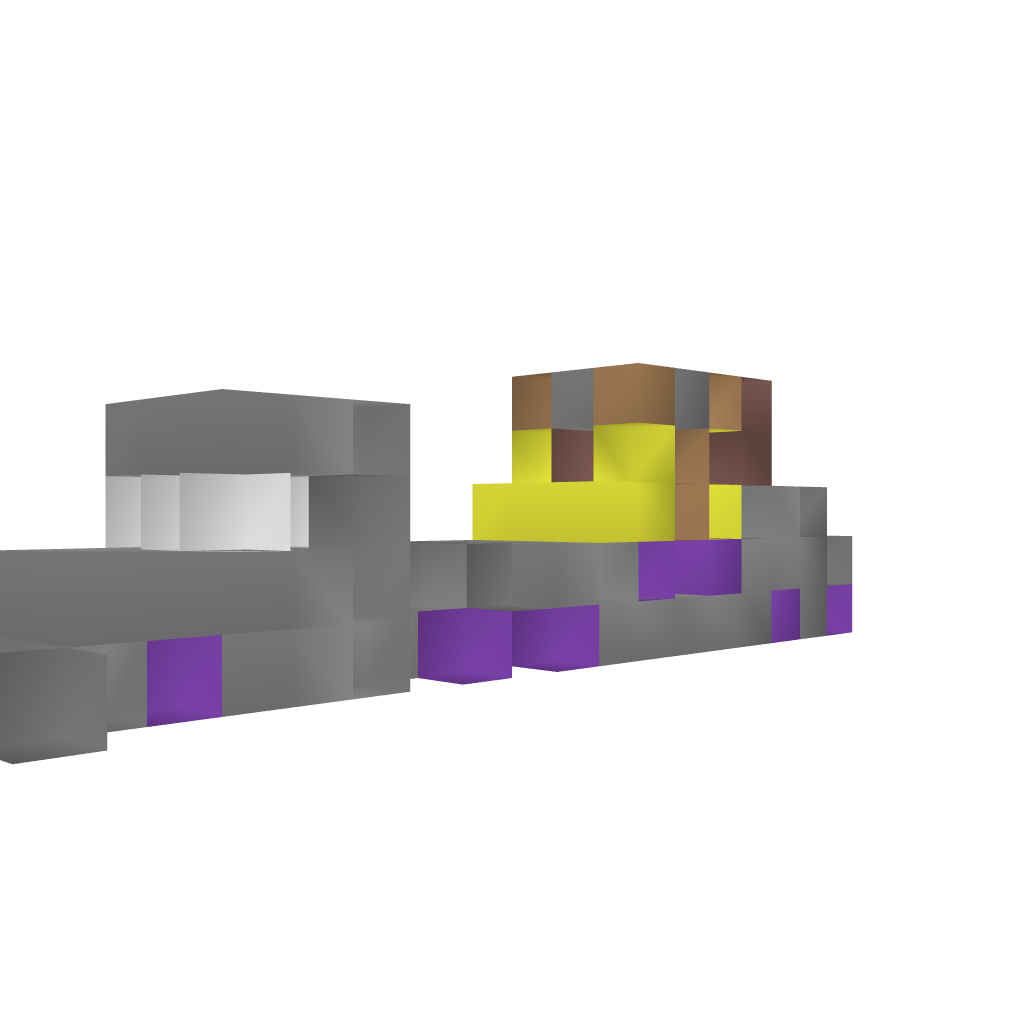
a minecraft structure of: Truck w/ Forklift bad low quality